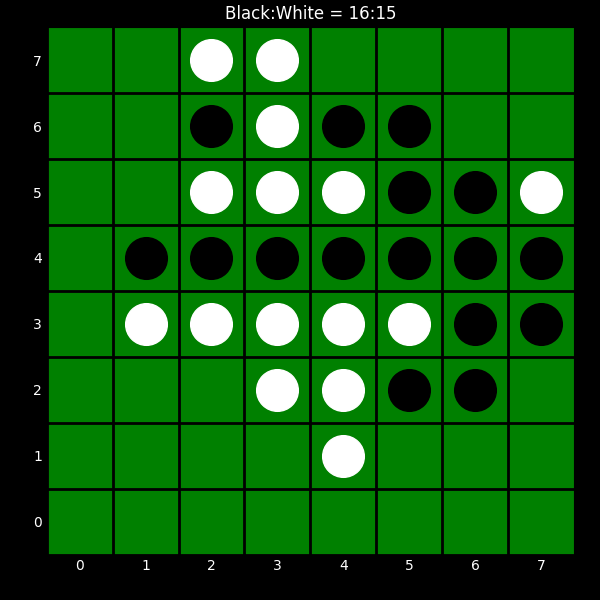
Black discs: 16
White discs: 15